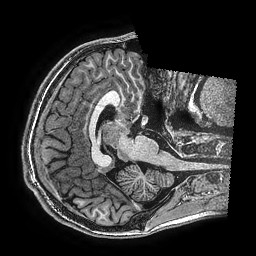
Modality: T1w
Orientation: axial
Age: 16
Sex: male
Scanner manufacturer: ge
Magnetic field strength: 3 T
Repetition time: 0.00766 s
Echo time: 0.003476 s